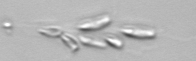
Label: Dinobryon